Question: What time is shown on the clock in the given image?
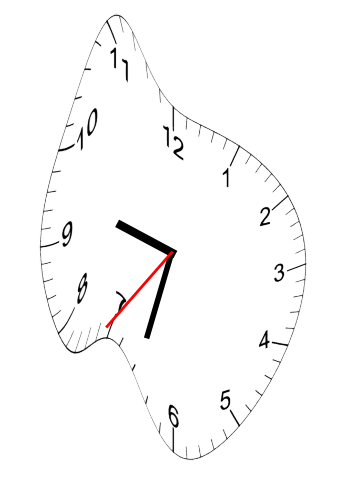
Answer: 09:32:36